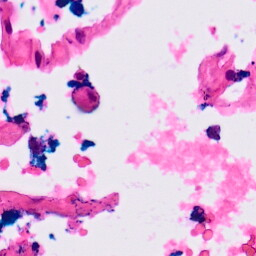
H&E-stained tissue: Lung